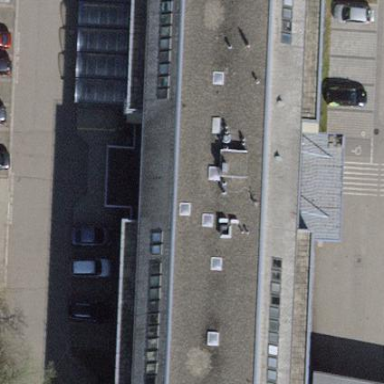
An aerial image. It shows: Industrial building with quadruple saltbox roof shape.